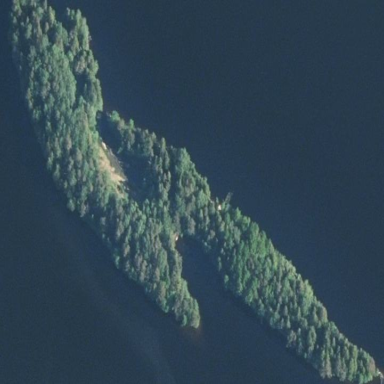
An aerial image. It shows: Islet.